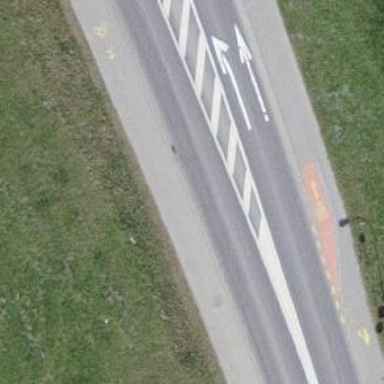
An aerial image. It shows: Asphalt road with primary classification. The road has separate sidewalks on both sides.